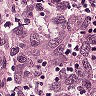
Metastatic tissue present: yes